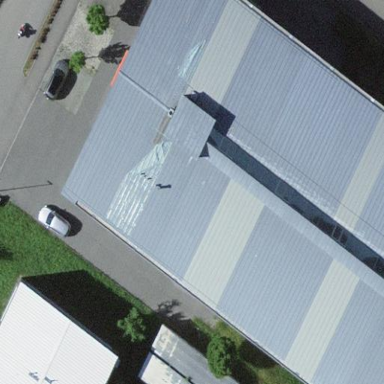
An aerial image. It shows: Commercial building.